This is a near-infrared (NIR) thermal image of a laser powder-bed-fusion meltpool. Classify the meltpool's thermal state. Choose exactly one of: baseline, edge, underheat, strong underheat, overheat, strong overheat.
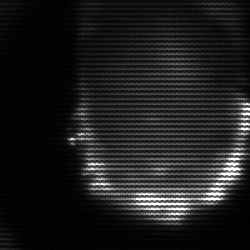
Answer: baseline